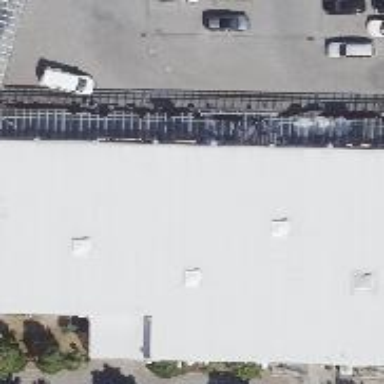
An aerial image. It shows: Clothing store.